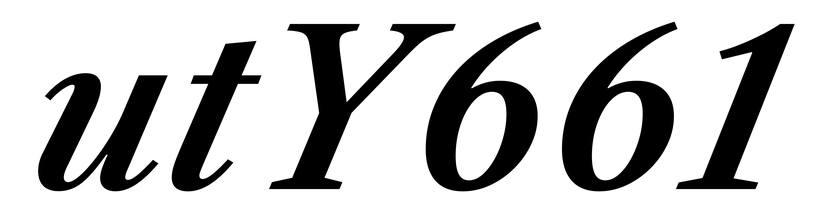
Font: LibreCaslonText-Italic_SemiBold_Italic